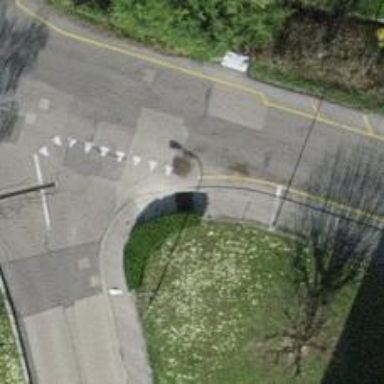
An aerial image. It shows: Kerb barrier.